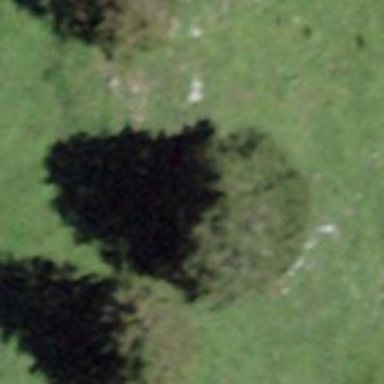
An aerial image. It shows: Single tag "natural: tree."